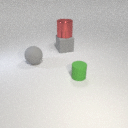
large gray rubber sphere in front of large gray rubber cube